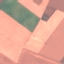
Land use / land cover class: AnnualCrop